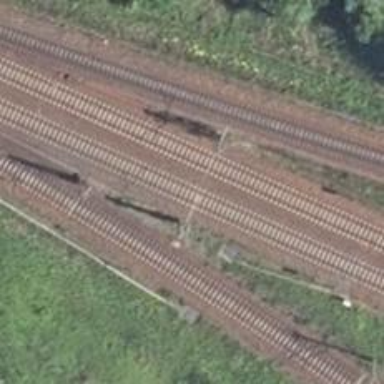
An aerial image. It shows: Railway milestone with catenary mast.